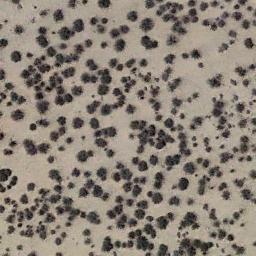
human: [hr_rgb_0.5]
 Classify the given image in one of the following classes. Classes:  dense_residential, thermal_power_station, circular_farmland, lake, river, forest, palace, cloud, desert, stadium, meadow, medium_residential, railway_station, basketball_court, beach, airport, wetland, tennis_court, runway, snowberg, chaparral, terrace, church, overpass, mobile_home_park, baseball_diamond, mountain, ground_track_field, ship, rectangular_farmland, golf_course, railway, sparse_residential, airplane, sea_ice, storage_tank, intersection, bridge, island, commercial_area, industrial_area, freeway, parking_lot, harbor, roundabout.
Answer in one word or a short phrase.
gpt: chaparral